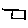
Label: square